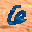
Label: 6